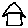
Label: house